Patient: sex M, age 28
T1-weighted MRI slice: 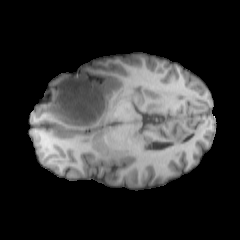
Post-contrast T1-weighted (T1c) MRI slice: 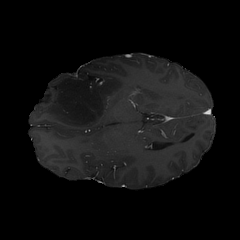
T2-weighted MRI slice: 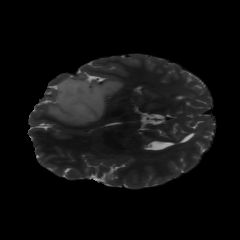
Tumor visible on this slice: yes
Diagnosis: Astrocytoma, IDH-mutant
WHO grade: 2